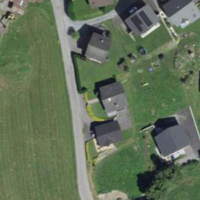
EUNIS habitat code: 55
Species observed at this site:
Lapsana communis
Anemone ranunculoides
Filipendula ulmaria